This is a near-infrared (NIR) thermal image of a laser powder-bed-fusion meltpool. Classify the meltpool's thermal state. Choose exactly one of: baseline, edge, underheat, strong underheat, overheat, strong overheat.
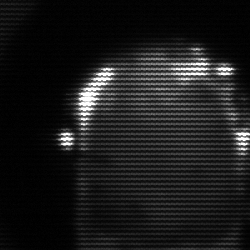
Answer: baseline